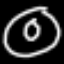
Label: donut